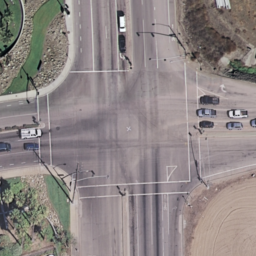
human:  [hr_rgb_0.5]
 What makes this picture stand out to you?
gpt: intersection